Interaction volume radius: 10 \u00c5
Interaction volume height: 25 \u00c5
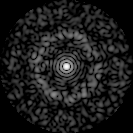
Disorder parameter: 0.8192